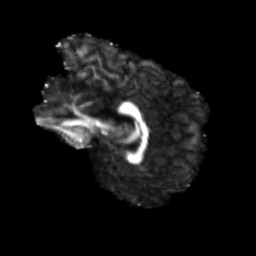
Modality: FA
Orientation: sagittal
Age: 26
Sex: female
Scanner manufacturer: siemens
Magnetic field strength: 3 T
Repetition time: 3.5 s
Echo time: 0.125 s